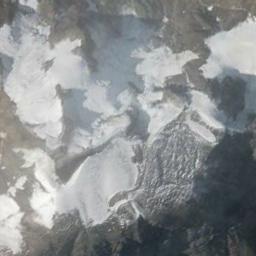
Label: snowberg